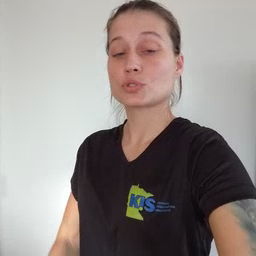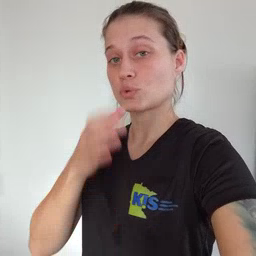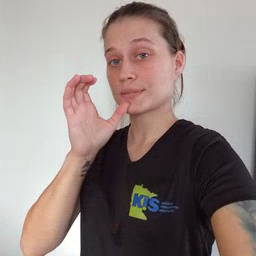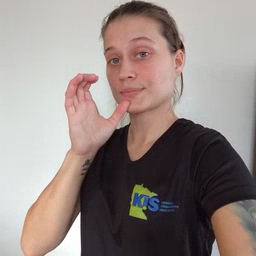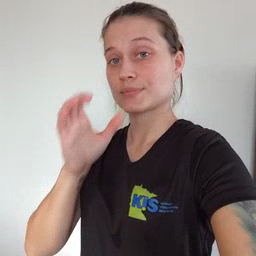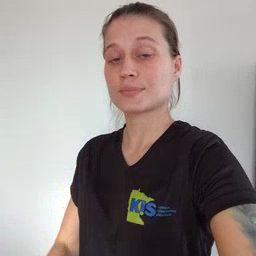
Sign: drink